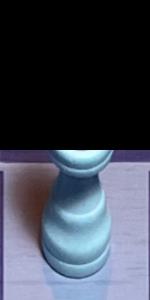
Label: Queen_White